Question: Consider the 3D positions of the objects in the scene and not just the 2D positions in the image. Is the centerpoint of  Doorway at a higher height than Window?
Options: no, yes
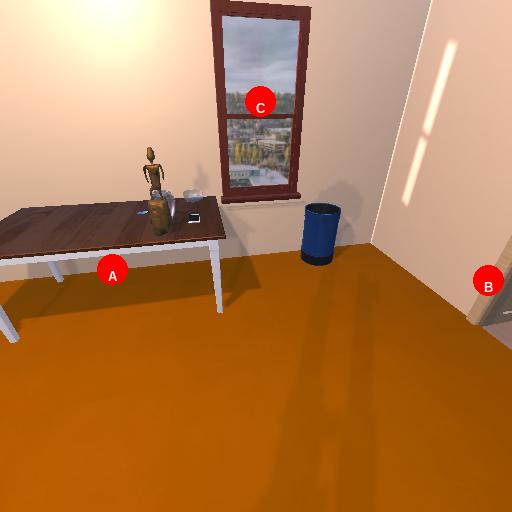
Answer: no